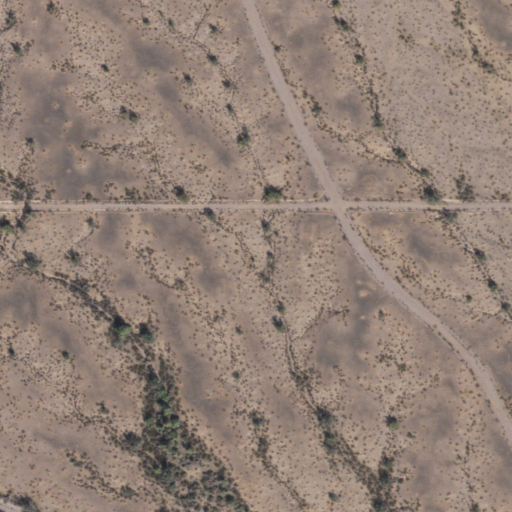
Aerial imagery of plain(s) in Arizona named Tonopah Desert containing shrub, barren land, and grassland